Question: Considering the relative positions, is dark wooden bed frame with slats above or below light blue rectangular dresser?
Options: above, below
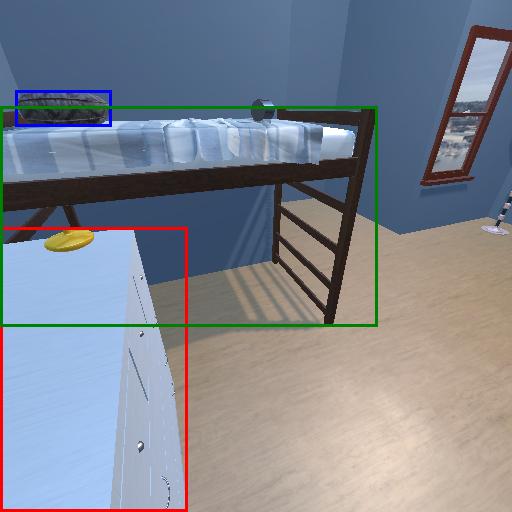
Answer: above